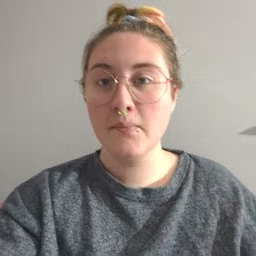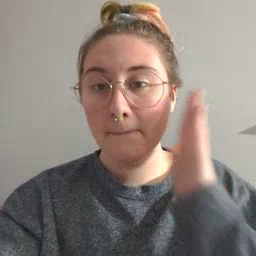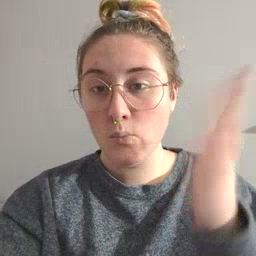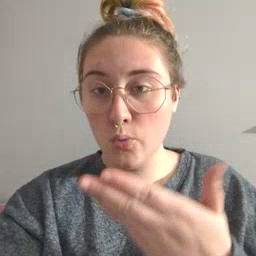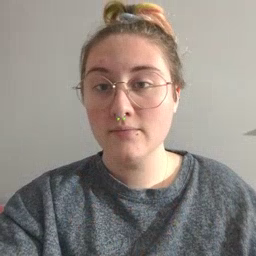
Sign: bedroom